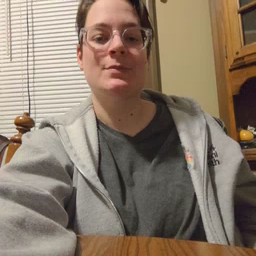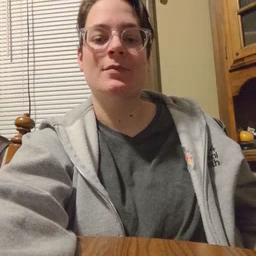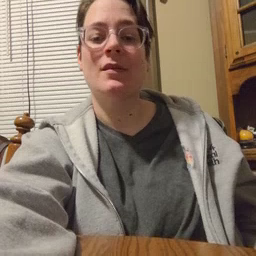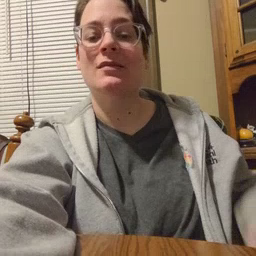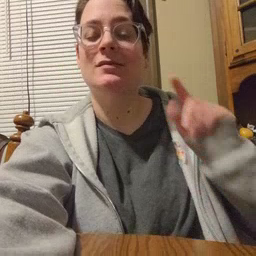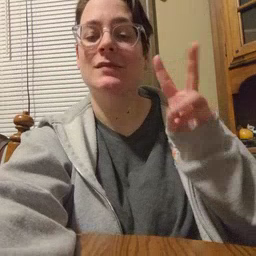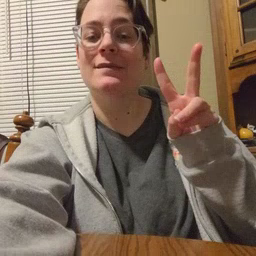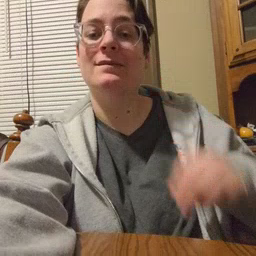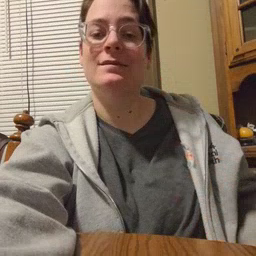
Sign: TV